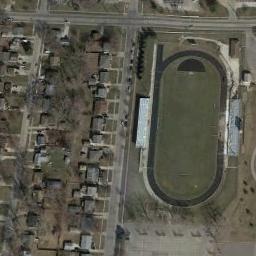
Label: ground_track_field